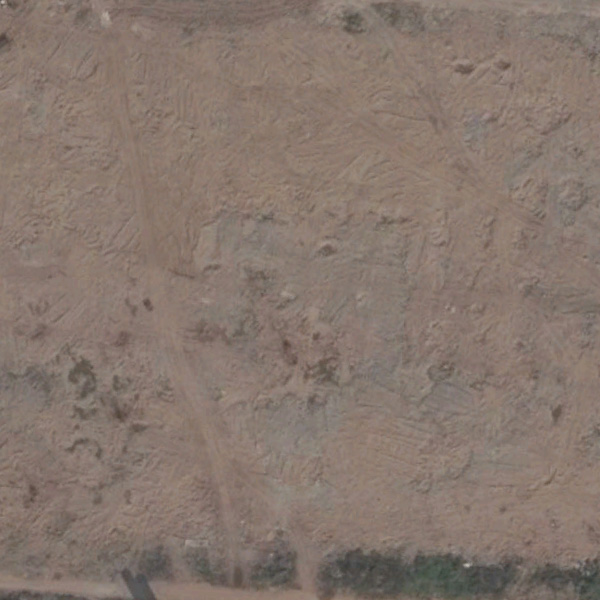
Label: BareLand